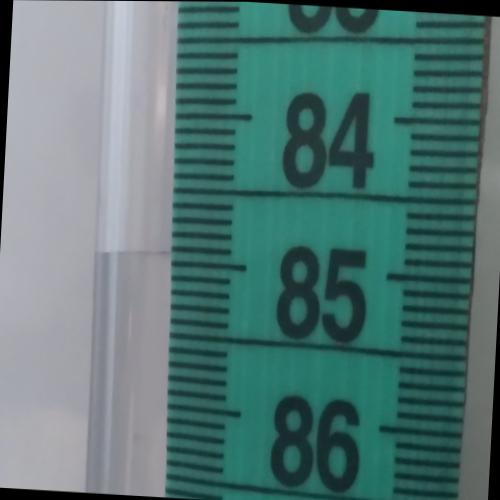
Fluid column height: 84.9 cm